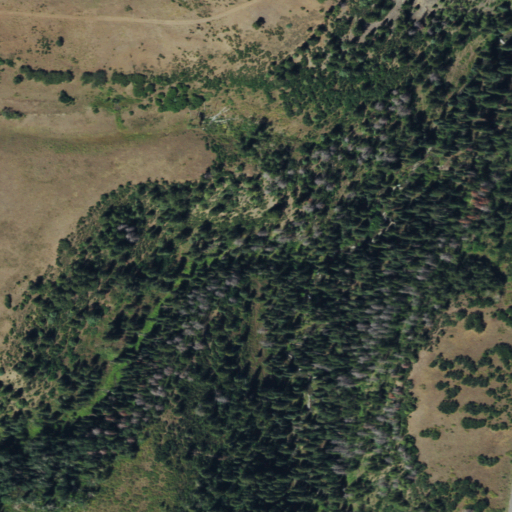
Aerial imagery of valley in Colorado named Stough Draw containing evergreen forest, shrub, deciduous forest, and mixed forest